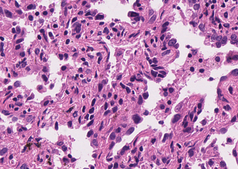
Tumor epithelial tissue: yes
Tumor-associated stroma tissue: yes
Normal tissue: no